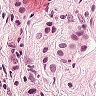
Metastatic tissue present: yes